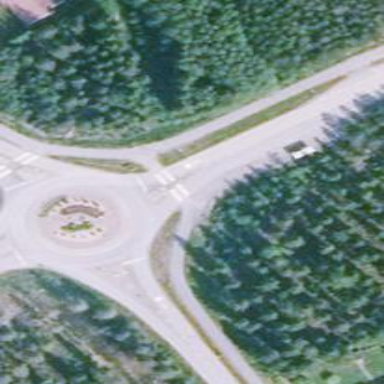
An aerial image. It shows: Marked asphalt cycleway with crossing.